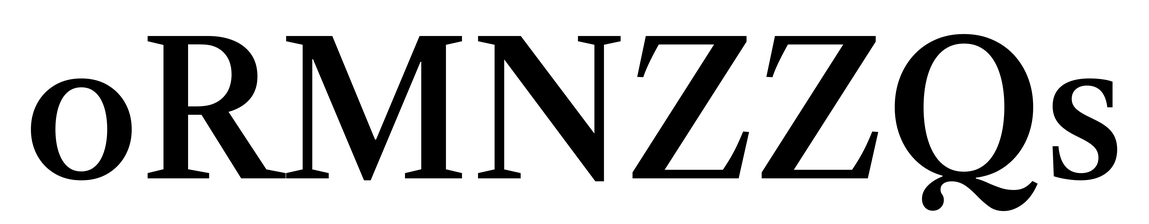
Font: LibreCaslonText_Medium